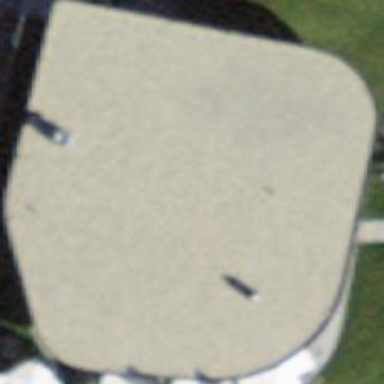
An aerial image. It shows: Restaurant with flat roof.